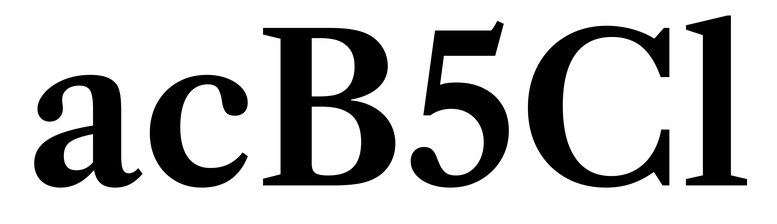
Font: LibreCaslonText_SemiBold